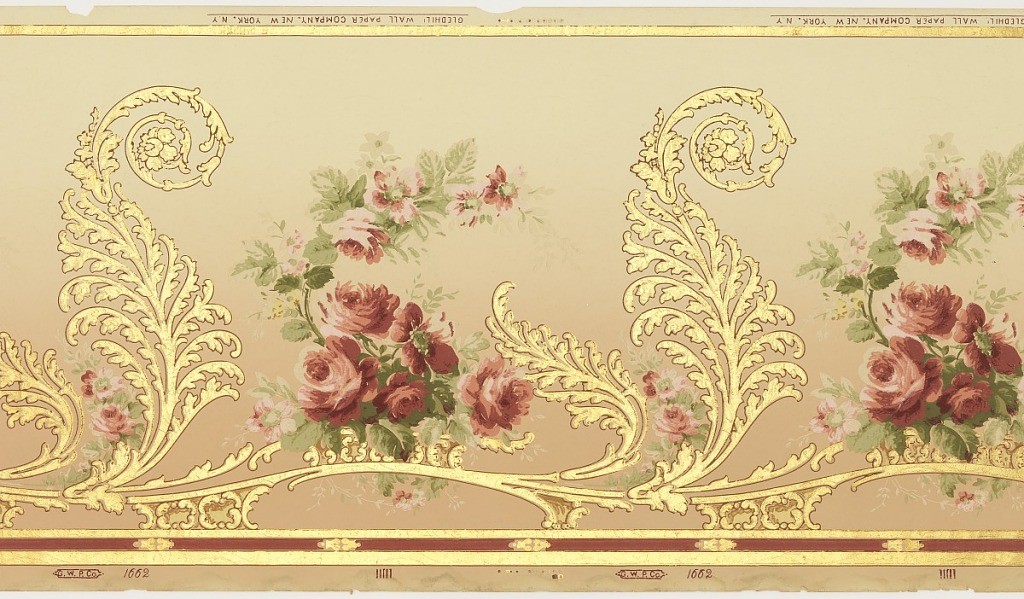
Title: Frieze
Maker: Gledhill Wall Paper Co., New York, New York, founded 1900
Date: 1905–1915
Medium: Machine-printed paper, textured
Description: Scrolling acanthus motif with "S" curve alternates with rose bouquet with similar shape. Background shades from light tan at top to darker tan at bottom. Printed in metallic gold, red, and green.